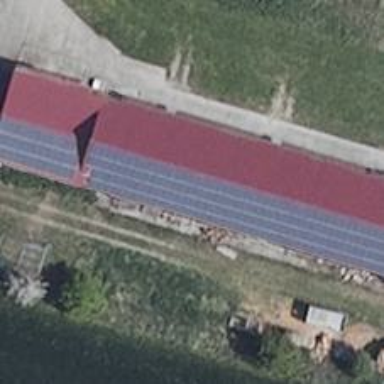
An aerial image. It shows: Solar-powered generator using photovoltaic technology. This small installation generates electricity through solar photovoltaic panels.